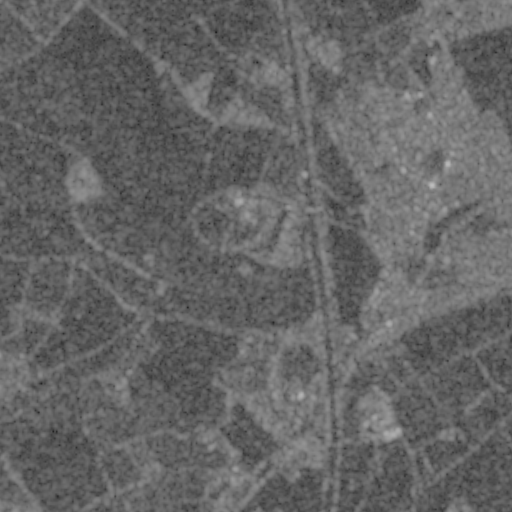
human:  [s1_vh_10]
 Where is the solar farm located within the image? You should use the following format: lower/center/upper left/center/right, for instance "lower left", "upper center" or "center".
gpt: The solar farm is located in the upper center of the image.
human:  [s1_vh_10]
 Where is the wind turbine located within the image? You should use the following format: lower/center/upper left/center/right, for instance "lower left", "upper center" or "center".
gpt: The wind turbine is located in the upper center of the image.
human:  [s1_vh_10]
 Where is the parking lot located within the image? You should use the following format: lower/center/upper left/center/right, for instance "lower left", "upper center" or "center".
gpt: There is no parking lot in the image.

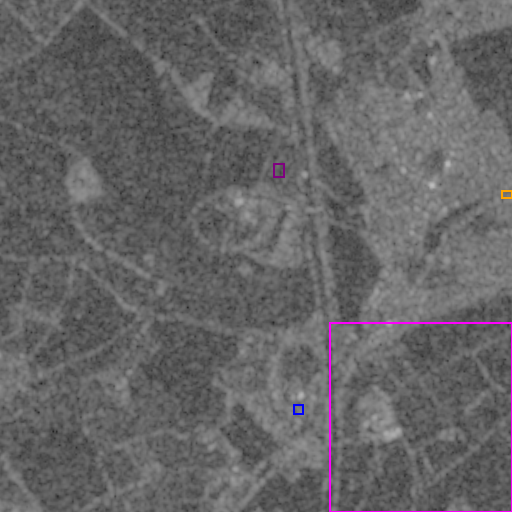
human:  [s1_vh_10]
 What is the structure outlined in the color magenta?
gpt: The structure outlined in magenta is a crop field.
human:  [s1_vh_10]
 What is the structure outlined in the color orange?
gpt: The structure outlined in orange is a park.
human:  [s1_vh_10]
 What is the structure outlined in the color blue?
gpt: The structure outlined in blue is a parking lot.
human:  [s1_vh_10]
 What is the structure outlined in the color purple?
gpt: The structure outlined in purple is a solar farm.
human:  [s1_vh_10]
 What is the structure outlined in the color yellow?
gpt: There is no yellow outline.